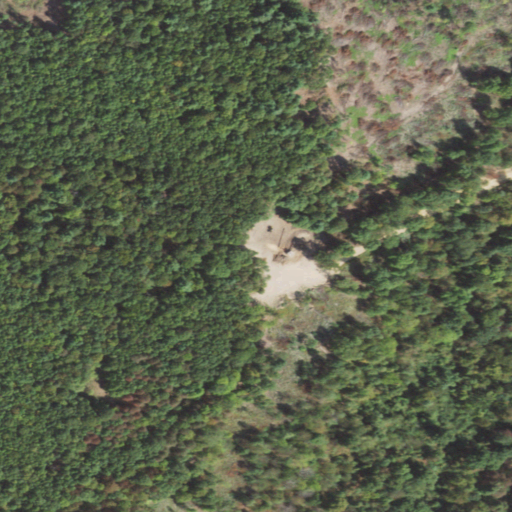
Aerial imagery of ridge(s) in Pennsylvania named Bowman Ridge containing deciduous forest and grassland